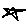
Label: star